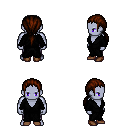
a pixel art fantasy rpg character, male body template, dark elf, purple skin, gray robe, metal pants, brown ponytail hairstyle, brown shoes, four views (front, back, left, right), 2x2 character sprite sheet, small pixel art, hard edges, no anti-aliasing